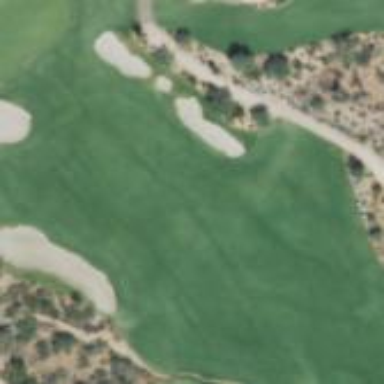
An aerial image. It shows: Golf fairway in the image.